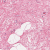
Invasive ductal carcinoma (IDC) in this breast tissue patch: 0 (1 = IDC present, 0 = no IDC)